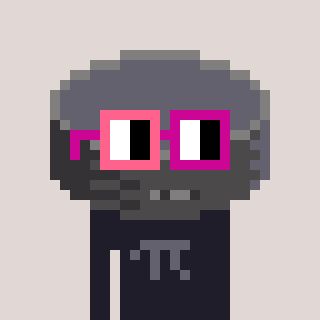
a pixel art character with square pink and red glasses, a hockey puck-shaped head and a grayscale-colored body on a warm background